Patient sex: M
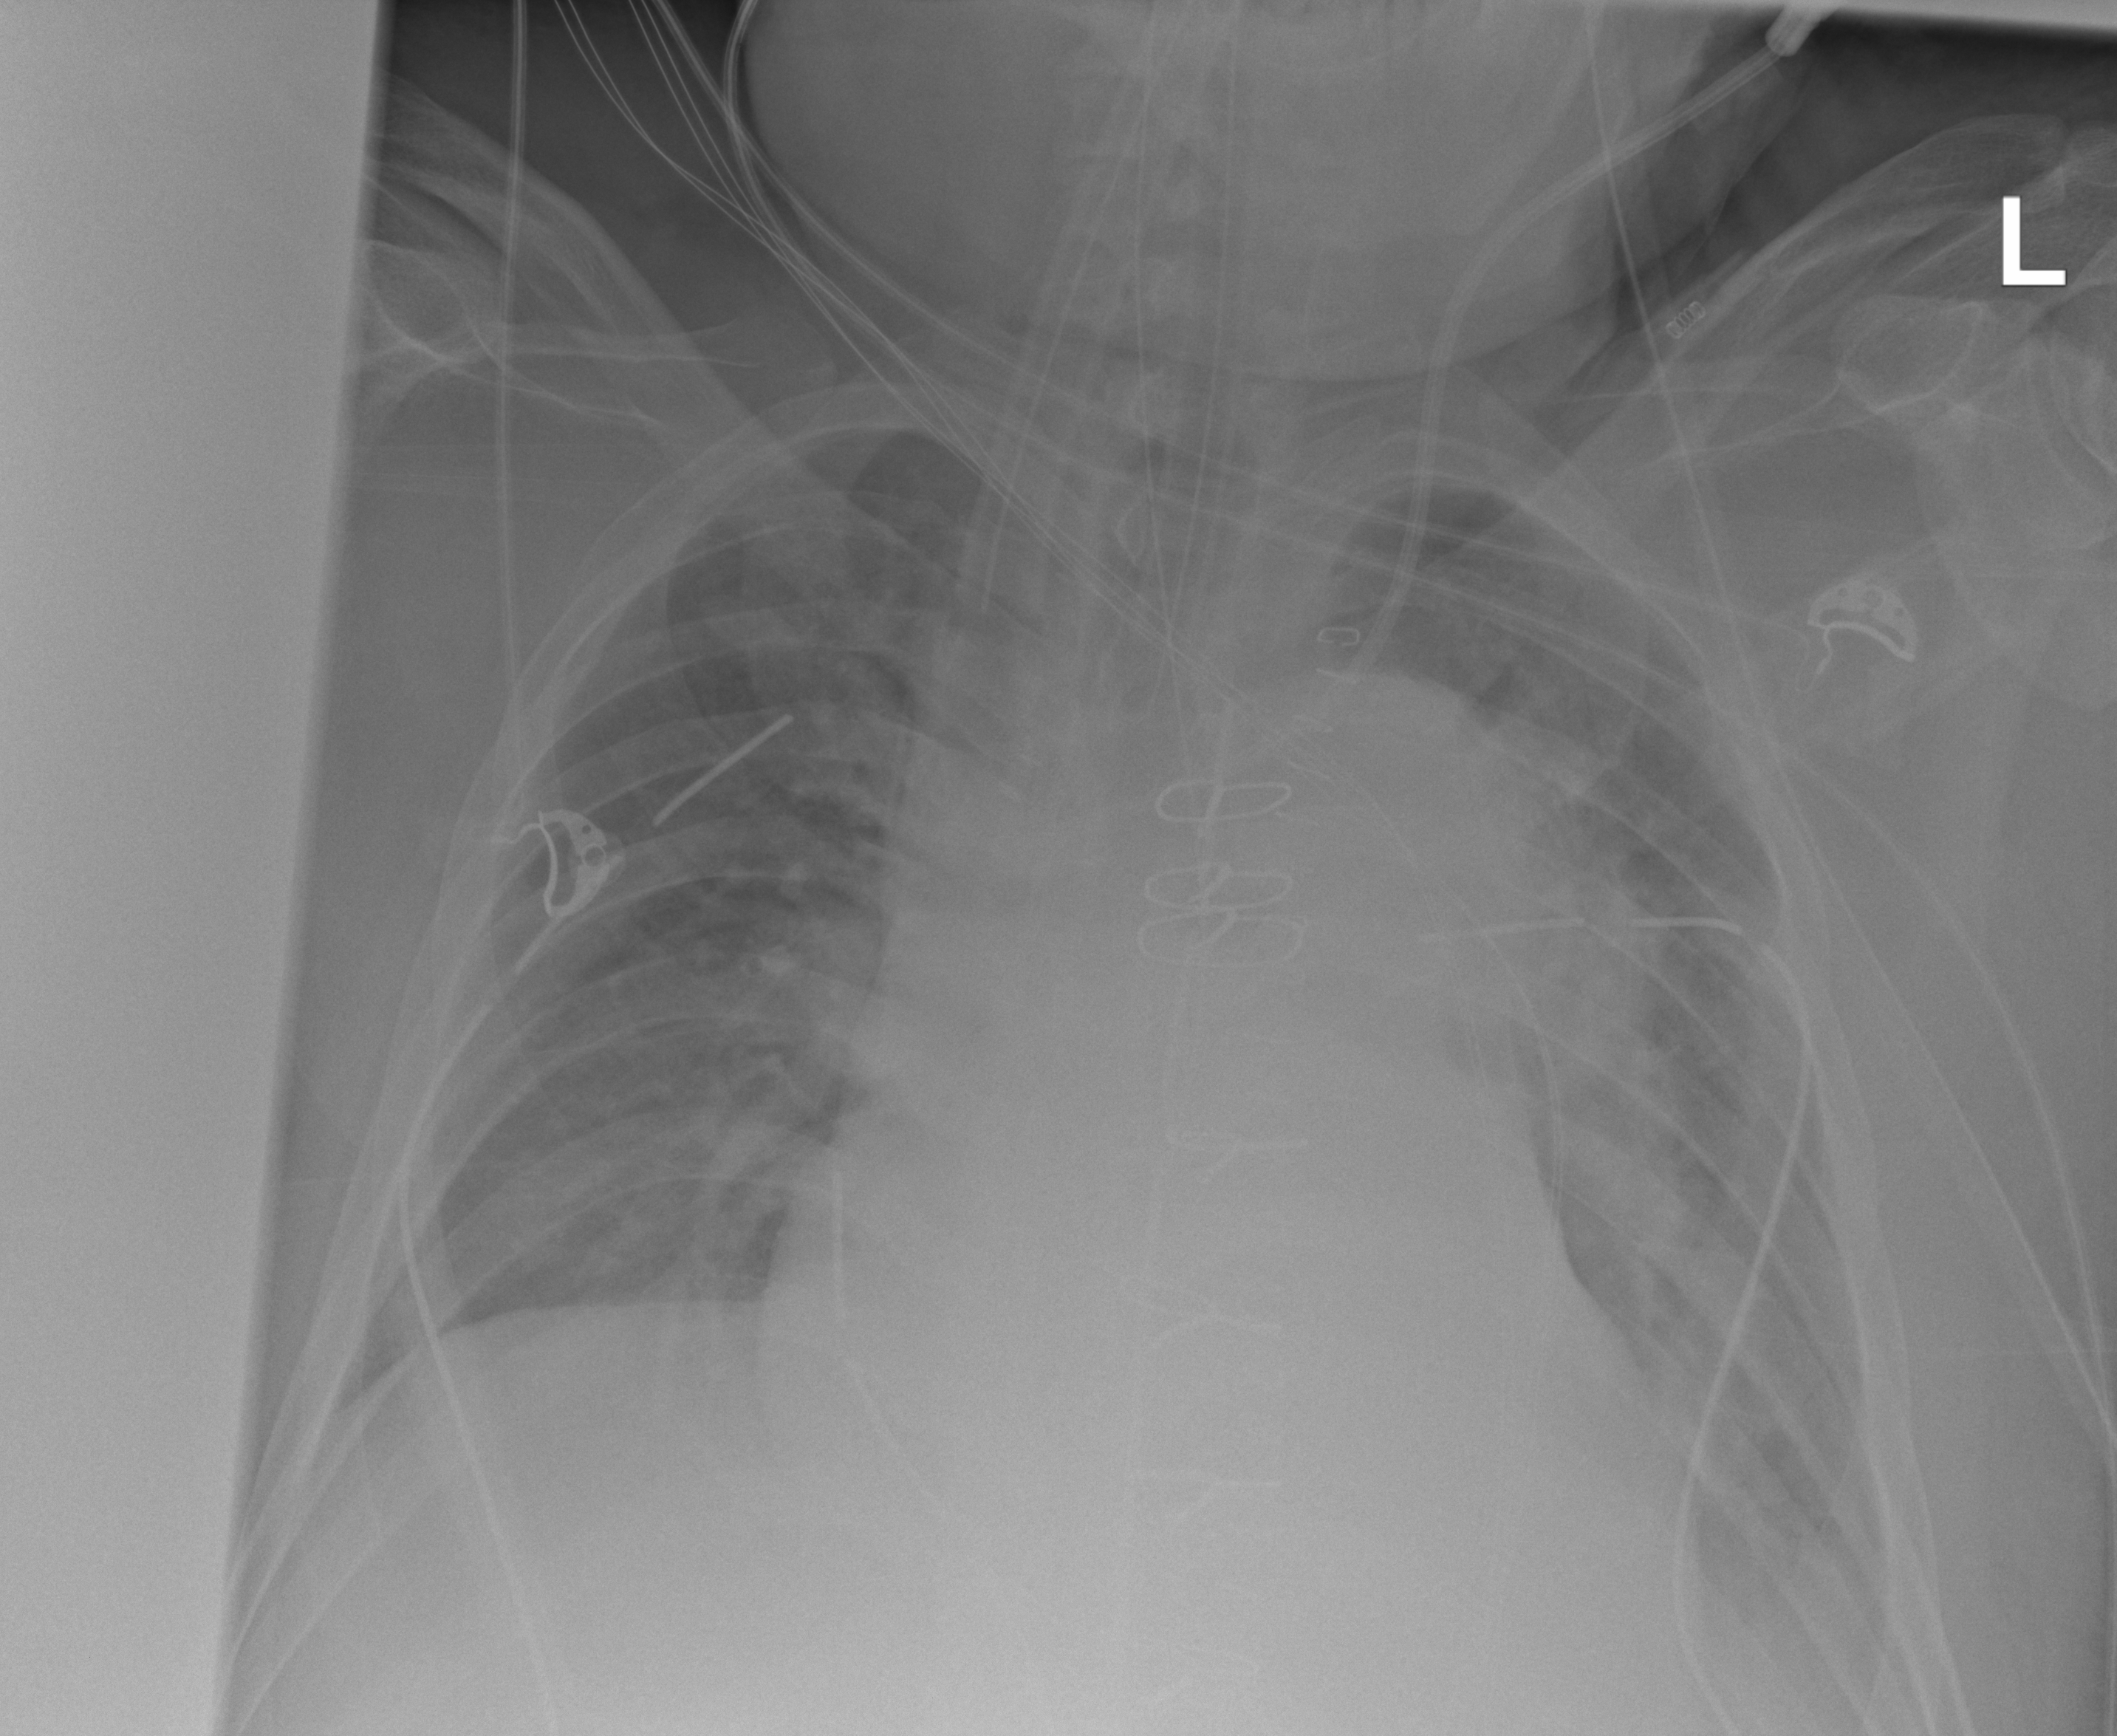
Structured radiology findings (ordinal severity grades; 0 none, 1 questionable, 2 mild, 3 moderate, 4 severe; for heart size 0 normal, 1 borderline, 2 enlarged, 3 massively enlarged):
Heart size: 2
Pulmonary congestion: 2
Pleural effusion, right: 0
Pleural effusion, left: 2
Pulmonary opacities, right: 0
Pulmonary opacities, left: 1
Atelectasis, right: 0
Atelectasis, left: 2